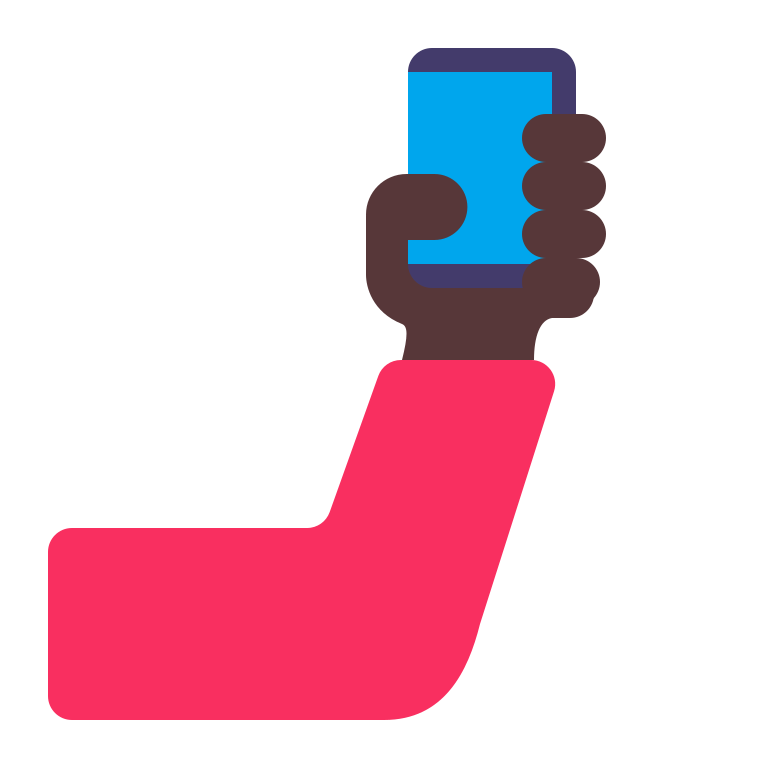
selfie flat dark